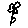
Label: flower